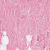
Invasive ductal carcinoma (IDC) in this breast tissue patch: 0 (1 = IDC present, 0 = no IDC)